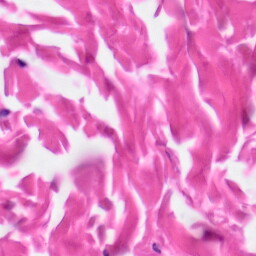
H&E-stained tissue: Skin